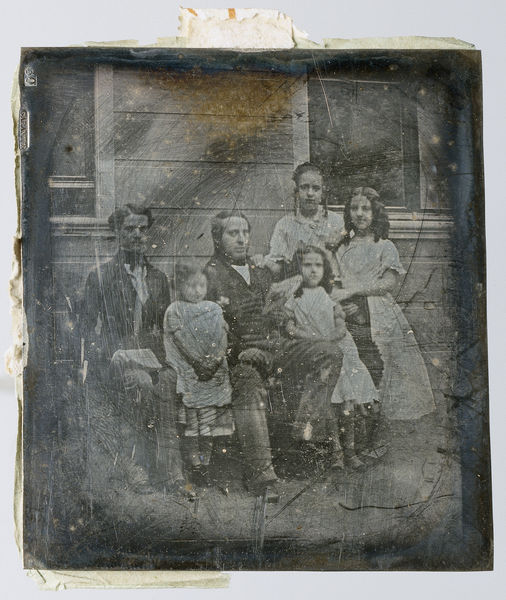
Titel: Groepsportret van leden van de familie Asser en Oppenheim
Künstler: Eduard Isaac Asser
Standort: Amsterdam
Institution: Rijksmuseum
Schlagwörter: portrait, photographie, monochrome, famille, daguerréotype, époque, ancienne, immobile